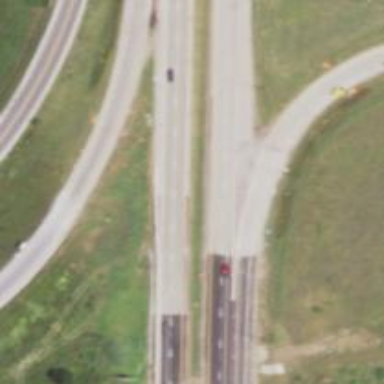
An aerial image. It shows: Road marking featuring gore chevron.